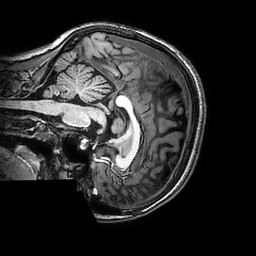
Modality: T1w
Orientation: sagittal
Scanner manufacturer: philips
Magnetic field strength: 3 T
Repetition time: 0.008255 s
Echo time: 0.0038 s